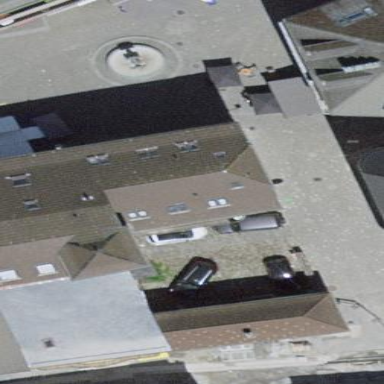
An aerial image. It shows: Building with gabled roof made of tiles oriented across.